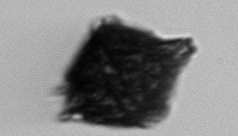
Label: Gonyaulax